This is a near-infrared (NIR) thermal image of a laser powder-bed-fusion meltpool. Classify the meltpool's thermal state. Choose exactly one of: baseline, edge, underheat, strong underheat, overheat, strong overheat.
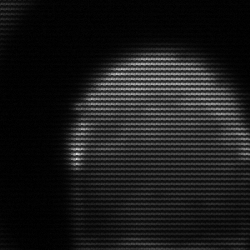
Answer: edge